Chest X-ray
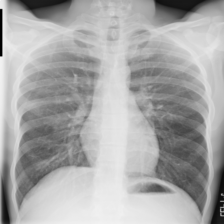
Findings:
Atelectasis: negative
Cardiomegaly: negative
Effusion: negative
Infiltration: positive
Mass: negative
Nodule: negative
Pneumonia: negative
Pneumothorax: negative
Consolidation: negative
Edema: negative
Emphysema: negative
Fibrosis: negative
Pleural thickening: negative
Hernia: negative